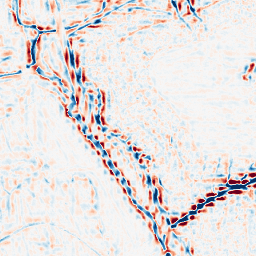
Category: wavelet
Decomposition family: wavelet_reverse_biorthogonal
Decomposition parameters: wavelet: rbio1.3
level: 3
Upsampling method: bilinear
Upsampling parameters: scale: 8
Upsampling scale: 8